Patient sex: M
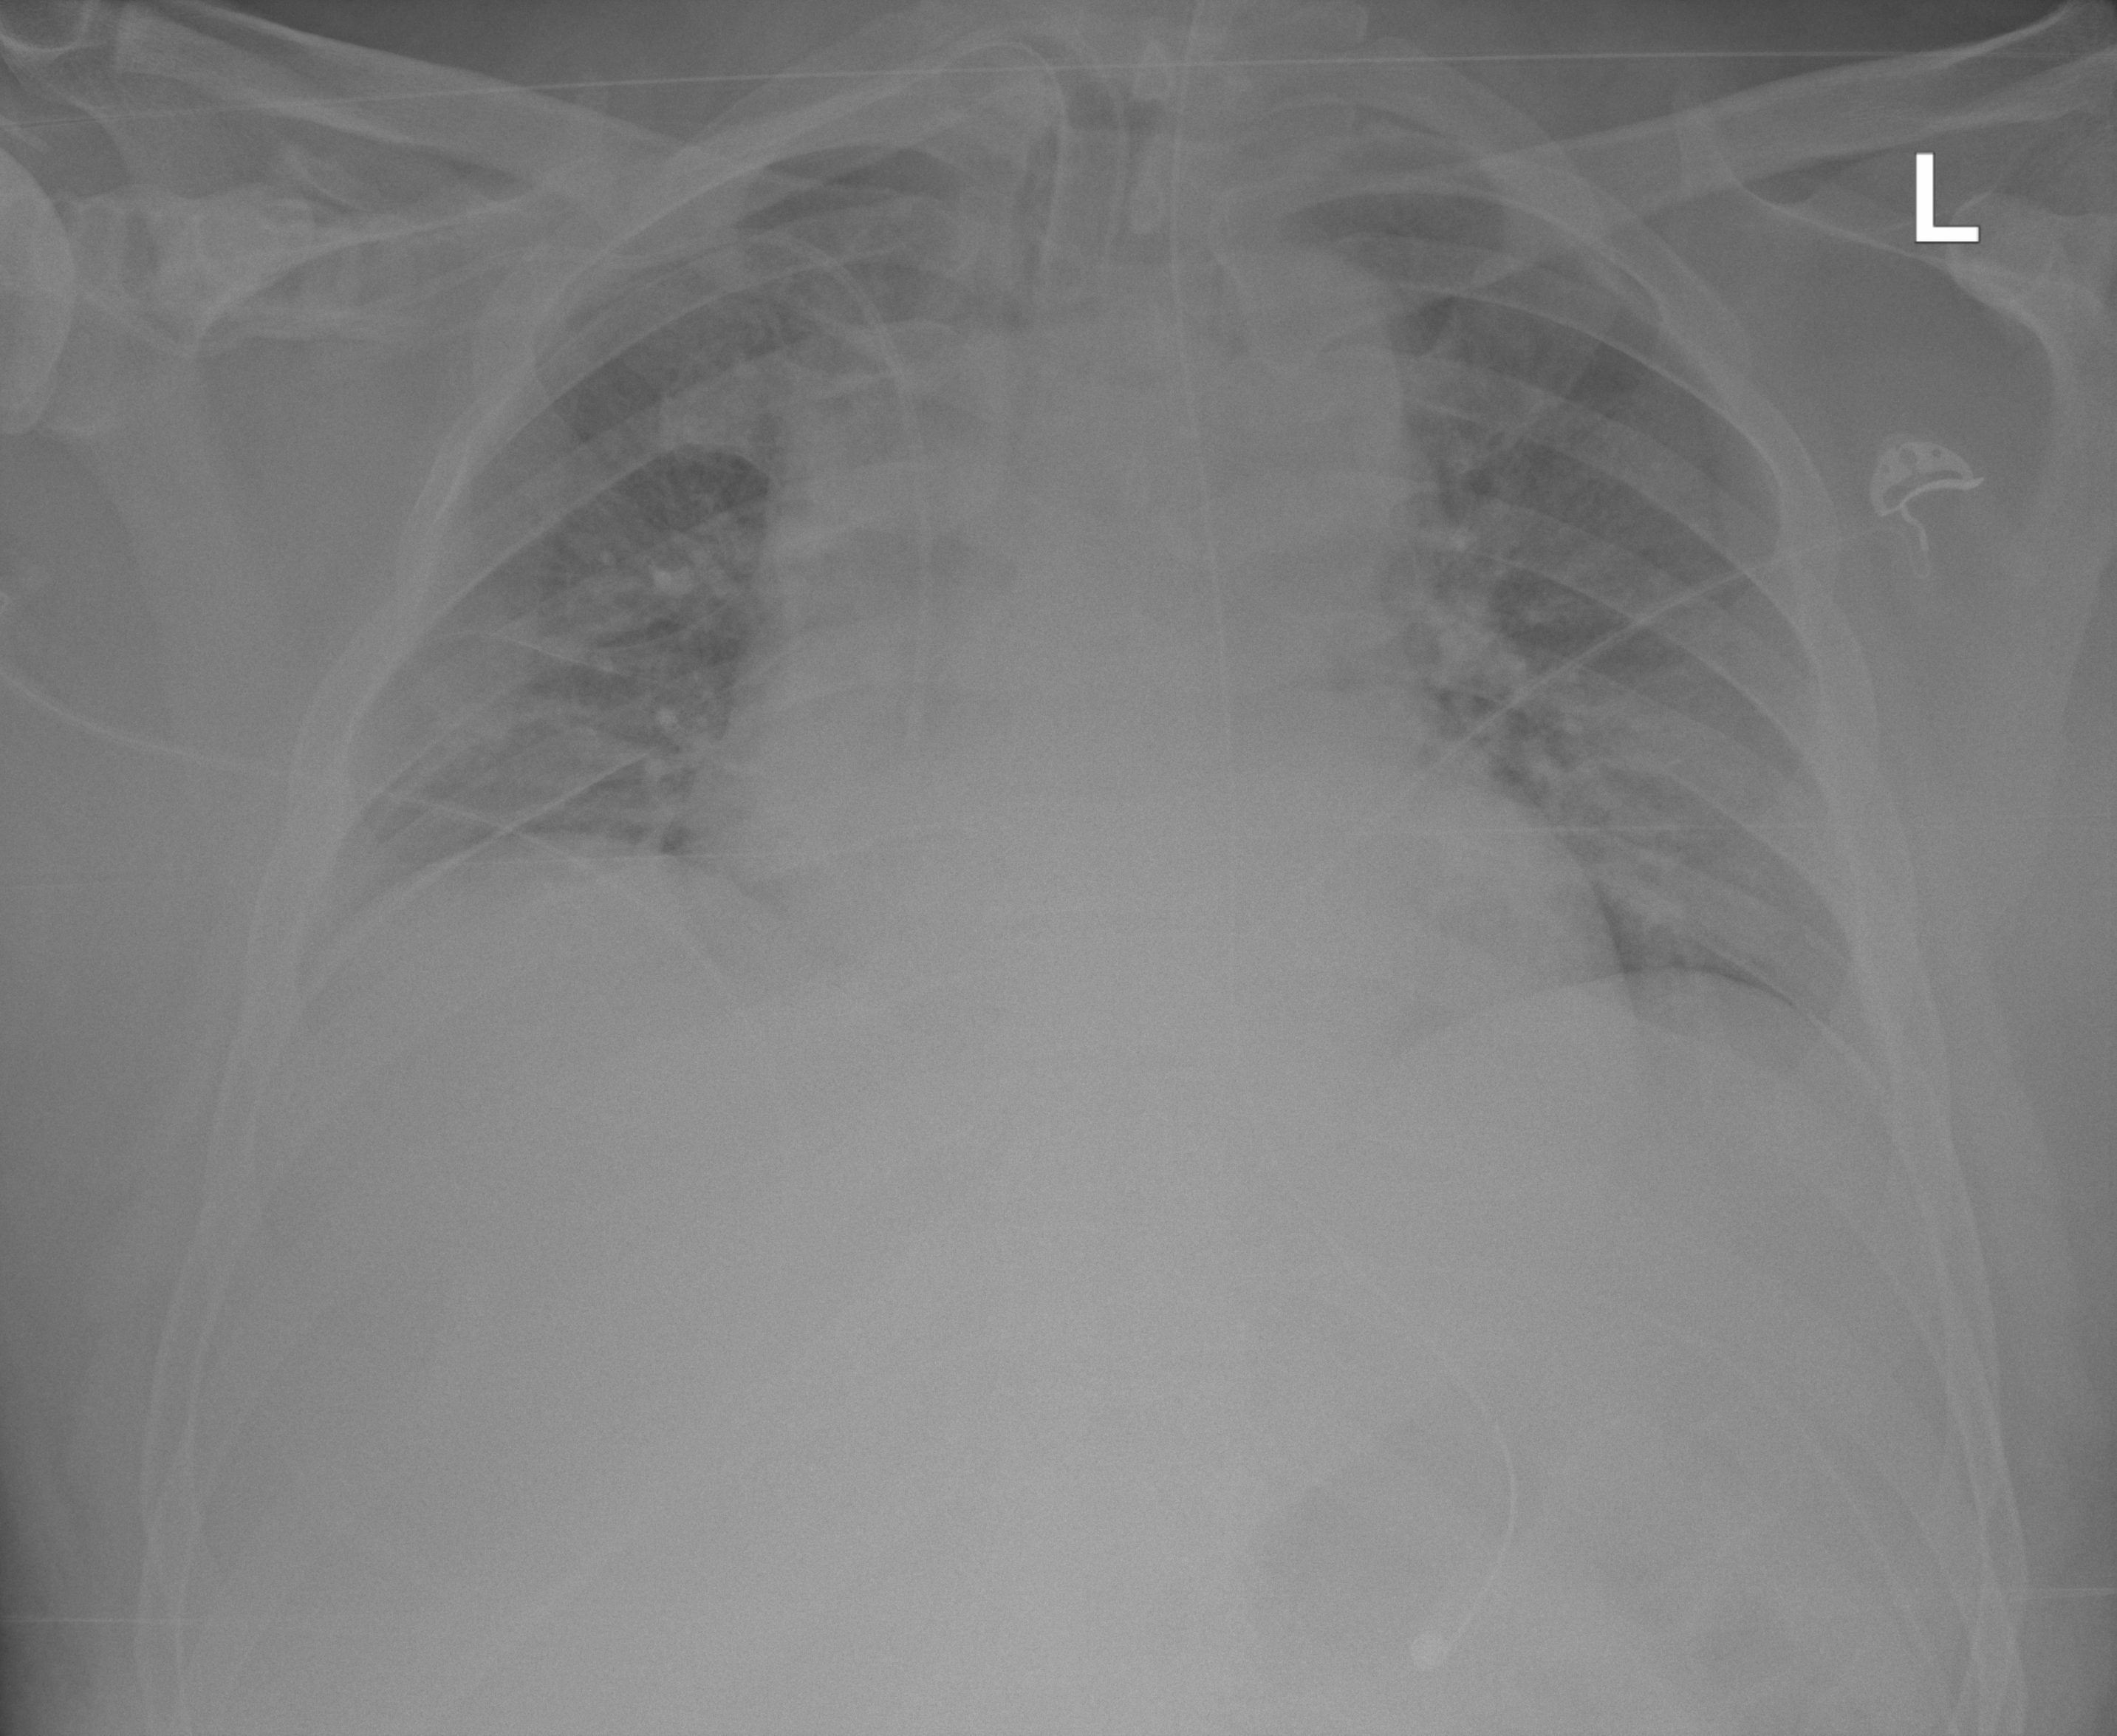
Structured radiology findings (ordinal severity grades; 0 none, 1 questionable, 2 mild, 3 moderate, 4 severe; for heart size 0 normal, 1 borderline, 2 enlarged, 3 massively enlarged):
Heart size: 1
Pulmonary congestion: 2
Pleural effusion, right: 2
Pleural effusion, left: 0
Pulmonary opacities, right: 2
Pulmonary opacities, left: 0
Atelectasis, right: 2
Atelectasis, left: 2